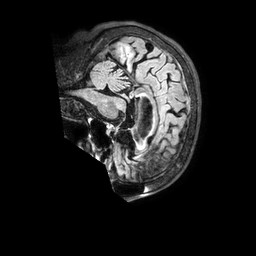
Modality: FLAIR
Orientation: sagittal
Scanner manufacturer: philips
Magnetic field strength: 3 T
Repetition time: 4.8 s
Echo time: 0.2989 s